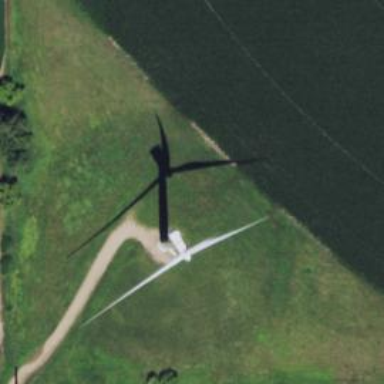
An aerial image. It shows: Wind turbine generator that utilizes wind as its source for generating electricity. It is of the horizontal axis type.